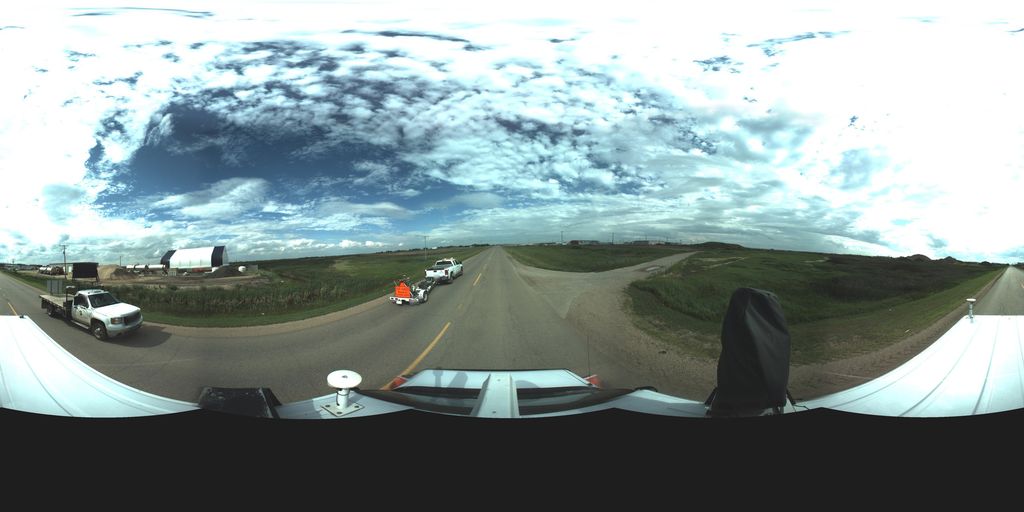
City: saskatoon